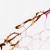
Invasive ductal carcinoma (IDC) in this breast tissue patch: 0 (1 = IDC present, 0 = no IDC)